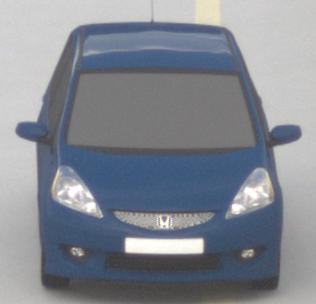
Make: Honda
Model: Jazz 1.2
Detailed model: Jazz (III) (11/08 - 04/11)
Model produced from: 2008/11
Model produced until: 2010/10
Doors: 5
Color: blue
Road condition: dry road
Daytime: morning or afternoon
Contrast: low contrast